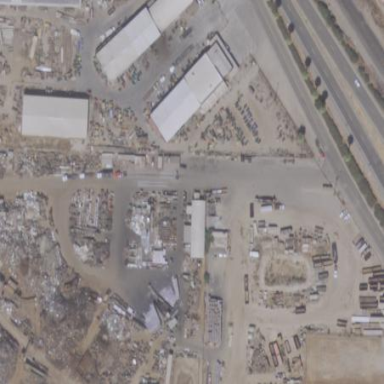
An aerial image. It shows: Commercial area.